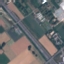
Label: Highway